Question: I'm trying to paint a shell (actually, a tab with composite) that will look like in the image I attached.
I tried almost everything for each widget - GridData, GridLayout, tried to change the horizontal spanning and num of columns but nothing comes up as I need... :(
I tried using this link <URL>
but with no success.
Can anyone please guide me?
Thank you

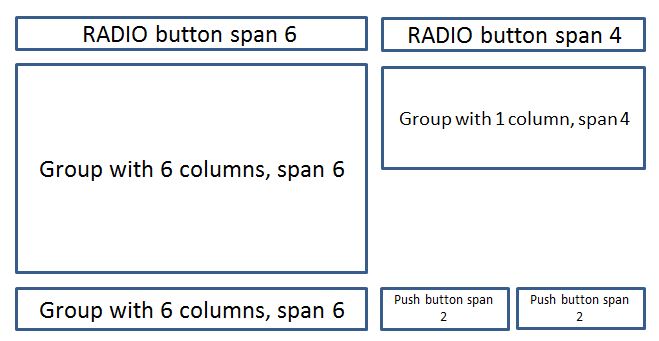
Answer: This should be a good starting point for you:
'''
public static void main(String args[])
{
Display display = new Display();
final Shell shell = new Shell(display);
shell.setText("StackOverflow");
shell.setLayout(new GridLayout(2, false));
Composite radioLeft = new Composite(shell, SWT.BORDER);
radioLeft.setLayout(new GridLayout(6, false));
radioLeft.setLayoutData(new GridData(SWT.FILL, SWT.FILL, true, true));
for (int i = 0; i < 12; i++)
{
Button button = new Button(radioLeft, SWT.RADIO);
button.setText("Radio " + i);
button.setLayoutData(new GridData(SWT.FILL, SWT.FILL, true, true));
}
Composite radioRight = new Composite(shell, SWT.BORDER);
radioRight.setLayout(new GridLayout(4, false));
radioRight.setLayoutData(new GridData(SWT.FILL, SWT.FILL, true, true));
for (int i = 0; i < 8; i++)
{
Button button = new Button(radioRight, SWT.RADIO);
button.setText("Radio " + i);
button.setLayoutData(new GridData(SWT.FILL, SWT.FILL, true, true));
}
Group groupLeft = new Group(shell, SWT.NONE);
groupLeft.setLayout(new GridLayout(6, false));
groupLeft.setLayoutData(new GridData(SWT.FILL, SWT.FILL, true, true));
for (int i = 0; i < 12; i++)
{
Label label = new Label(groupLeft, SWT.NONE);
label.setText("Something " + i);
label.setLayoutData(new GridData(SWT.FILL, SWT.FILL, true, true));
}
Group groupRight = new Group(shell, SWT.NONE);
groupRight.setLayout(new GridLayout(1, false));
groupRight.setLayoutData(new GridData(SWT.FILL, SWT.BEGINNING, true, false));
for (int i = 0; i < 2; i++)
{
Label label = new Label(groupRight, SWT.NONE);
label.setText("Something " + i);
label.setLayoutData(new GridData(SWT.FILL, SWT.FILL, true, true));
}
Group bottom = new Group(shell, SWT.NONE);
bottom.setLayout(new GridLayout(6, false));
bottom.setLayoutData(new GridData(SWT.FILL, SWT.FILL, true, true));
for (int i = 0; i < 12; i++)
{
Label label = new Label(bottom, SWT.NONE);
label.setText("Something " + i);
label.setLayoutData(new GridData(SWT.FILL, SWT.FILL, true, true));
}
Composite buttonComp = new Composite(shell, SWT.NONE);
buttonComp.setLayout(new GridLayout(2, true));
buttonComp.setLayoutData(new GridData(SWT.FILL, SWT.FILL, true, true));
Button left = new Button(buttonComp, SWT.PUSH);
left.setText("Left");
left.setLayoutData(new GridData(SWT.FILL, SWT.FILL, true, true));
Button right = new Button(buttonComp, SWT.PUSH);
right.setText("Right");
right.setLayoutData(new GridData(SWT.FILL, SWT.FILL, true, true));
shell.pack();
shell.open();
while (!shell.isDisposed())
{
if (!shell.getDisplay().readAndDispatch())
shell.getDisplay().sleep();
}
}
'''
Looks like this: